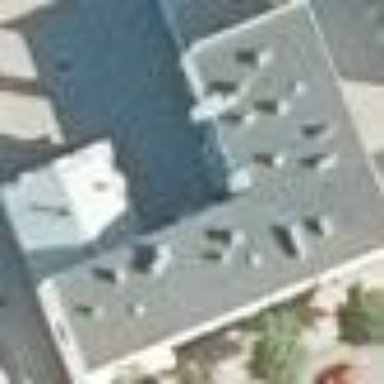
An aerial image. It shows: Commercial building.